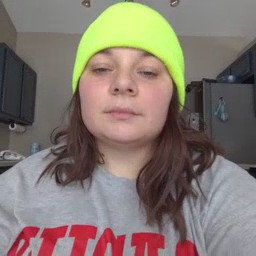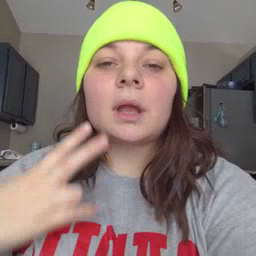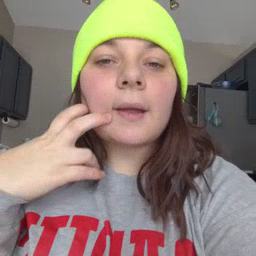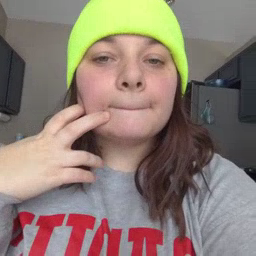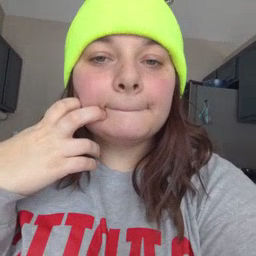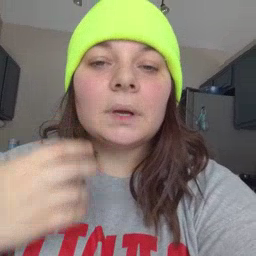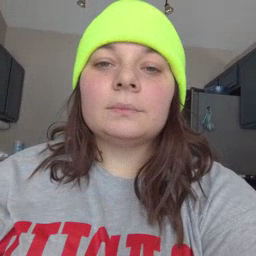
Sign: gum